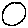
Label: circle